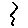
Label: zigzag